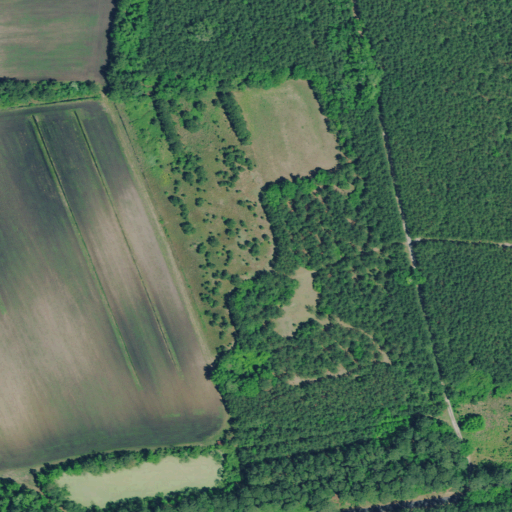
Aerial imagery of island in South Carolina named Edisto Island containing evergreen forest, cultivated crops, pasture, open development, deciduous forest, and shrub